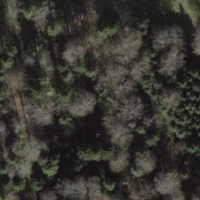
EUNIS habitat code: 41
Species observed at this site:
Prunella vulgaris